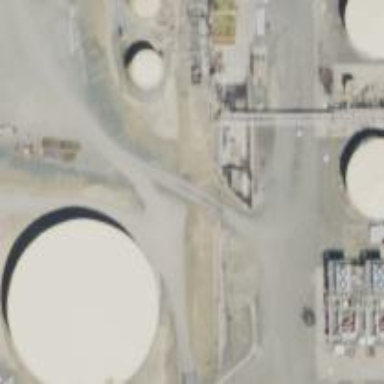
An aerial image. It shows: Storage tank building.